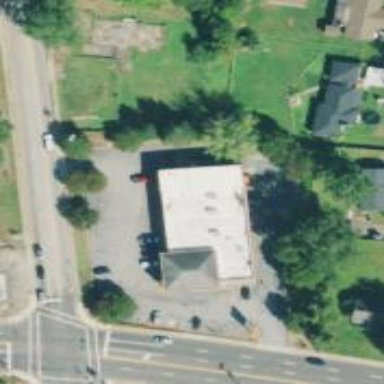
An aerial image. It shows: Pharmacy providing healthcare services.